Question: I have two views within a scroll view that are placed using the vertical layout property. I have tried numerous combinations but always get a huge gap between the two views.

'''
var view = Titanium.UI.createScrollView({
top:0,
width:Ti.UI.width,
layout:'vertical'
});
contentWin.add(view);
var floor1view = Titanium.UI.createView({
layout: 'horizontal'
});
view.add(floor1view);
var floor1viewlower = Titanium.UI.createView({
top: 0,
layout: 'horizontal'
});
view.add(floor1viewlower);
'''
I am then able to add objects to the floor views without issue.
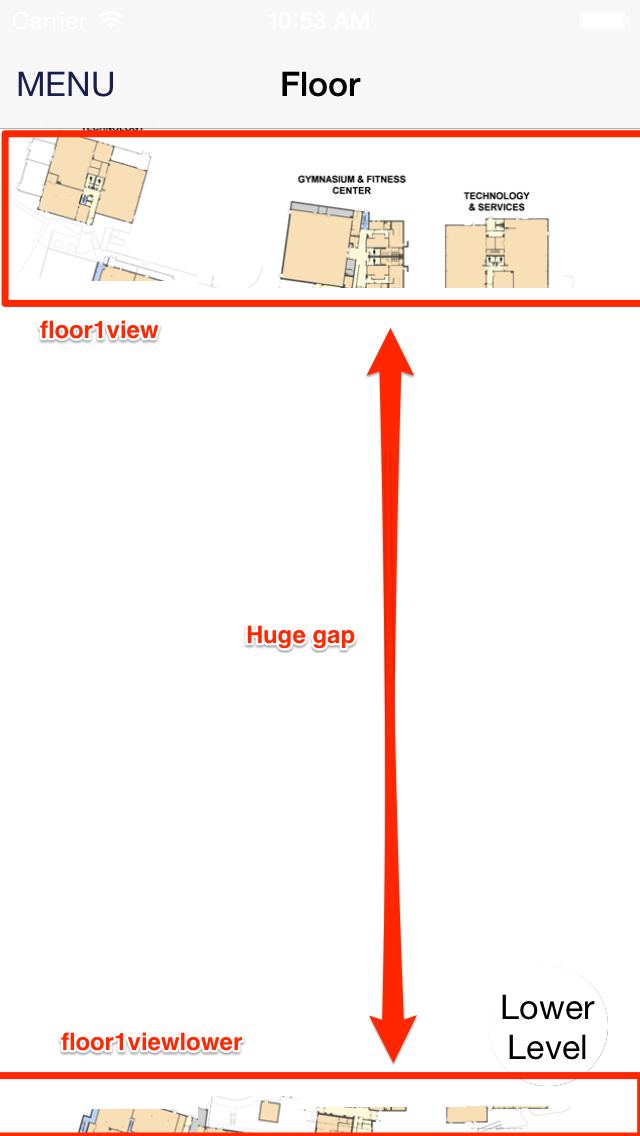
Answer: Layout is for parent view not for children.
<URL> says:
. Children are laid out vertically from top to bottom. The first child is laid out top units from its parent's bounding box. Each subsequent child is laid out below the previous child. The space between children is equal to the upper child's bottom value plus the lower child's top value.
Each child is positioned horizontally as in the composite layout mode.
. Horizontal layouts have different behavior depending on whether wrapping is enabled. Wrapping is enabled by default (the horizontalWrap property is true).Vertical layout determines the position of children according to their top and bottom. With wrapping behavior, the children are laid out horizontally from left to right, in rows. If a child requires more horizontal space than exists in the current row, it is wrapped to a new row. The height of each row is equal to the maximum height of the children in that row.
So, you should use horizontal and set children width to parent width for remove gap.
'''
var view = Titanium.UI.createScrollView({
top: 0,
left: 0,
height: contentWin.height,
width: contentWin.width,
layout: 'horizontal'
});
contentWin.add(view);
var floor1view = Titanium.UI.createView({
width: view.width,
height: 50,
backgroundColor: '#00FF00'
});
view.add(floor1view);
var floor1viewlower = Titanium.UI.createView({
width: view.width,
height: 100,
backgroundColor: '#FF0000'
});
view.add(floor1viewlower);
'''
Gap should be children height. It is works on iOS 7.1, Titanium SDK 3.3.0GA, OSX 10.9.4